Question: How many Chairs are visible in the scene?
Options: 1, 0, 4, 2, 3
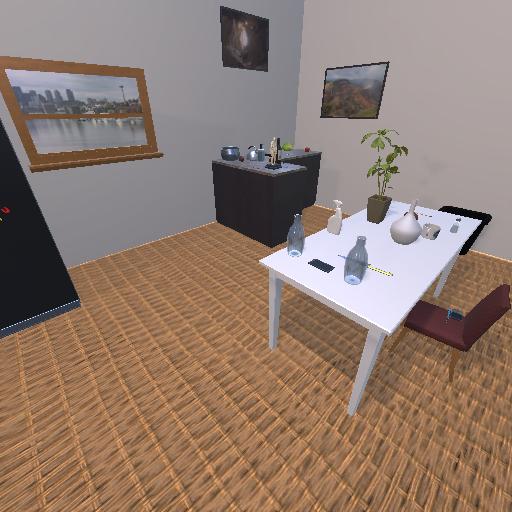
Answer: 1